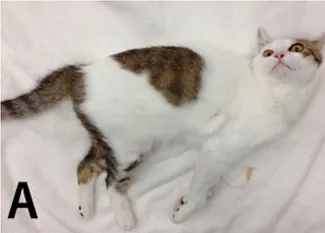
Picture and MR image in case 3. At the time of referral, the cat exhibited tetraparesis (A).
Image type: radiology (ct)